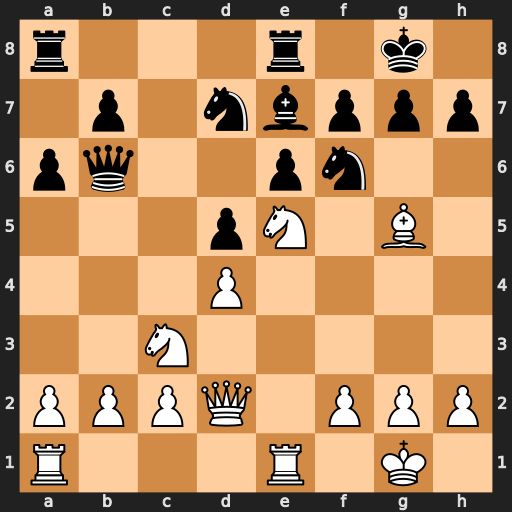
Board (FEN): r3r1k1/1p1nbppp/pq2pn2/3pN1B1/3P4/2N5/PPPQ1PPP/R3R1K1
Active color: w
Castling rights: -
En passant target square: -
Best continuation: Nxd7 Nxd7 Bxe7